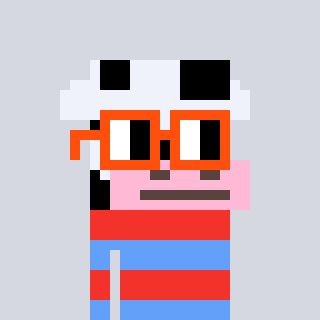
a pixel art character with square orange glasses, a cow-shaped head and a blue-colored body on a cool background